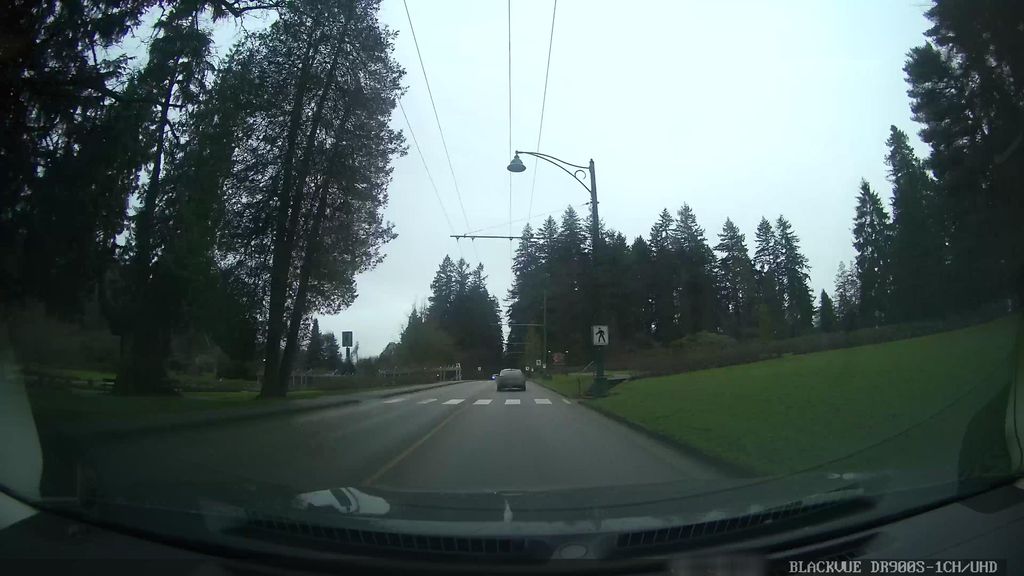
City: vancouver